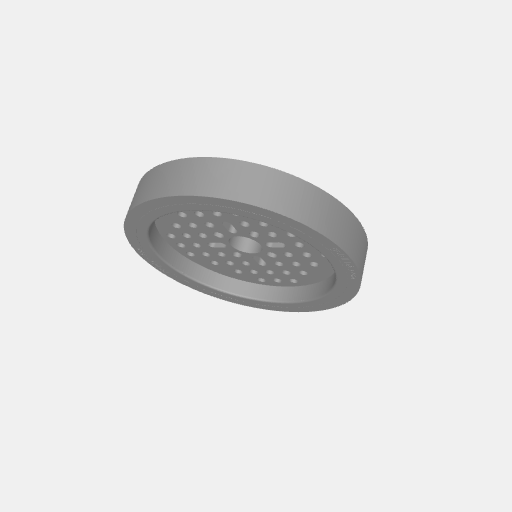
Part: RhinoWheel96ODThin